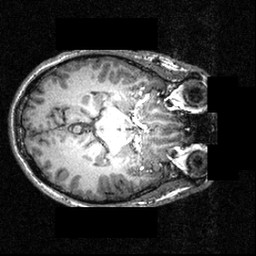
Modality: T1w
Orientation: axial
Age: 24
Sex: male
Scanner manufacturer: siemens
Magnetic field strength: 3.951 T
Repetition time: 1.5 s
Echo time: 0.00335 s